Question: I am using <URL> library and my 'StickyGridHeadersGridView' is placed inside a 'RelativeLayout'. The problem is, attributes I used in layout XML for 'StickyGridHeadersGridView' is not working because of which 'ScrollBar' is appearing above the grid view items
'''
android:layout_above
android:layout_below
android:layout_toRightOf
'''
I am getting output as follows

To resolve this issue I have to wrap the 'StickyGridHeadersGridView' inside 'FrameLayout' and I applied the above mentioned attributes to this 'FrameLayout' and it worked just fine BUT 'FrameLayout' here is unnecessary since it will add an Another view in view hierarchy.
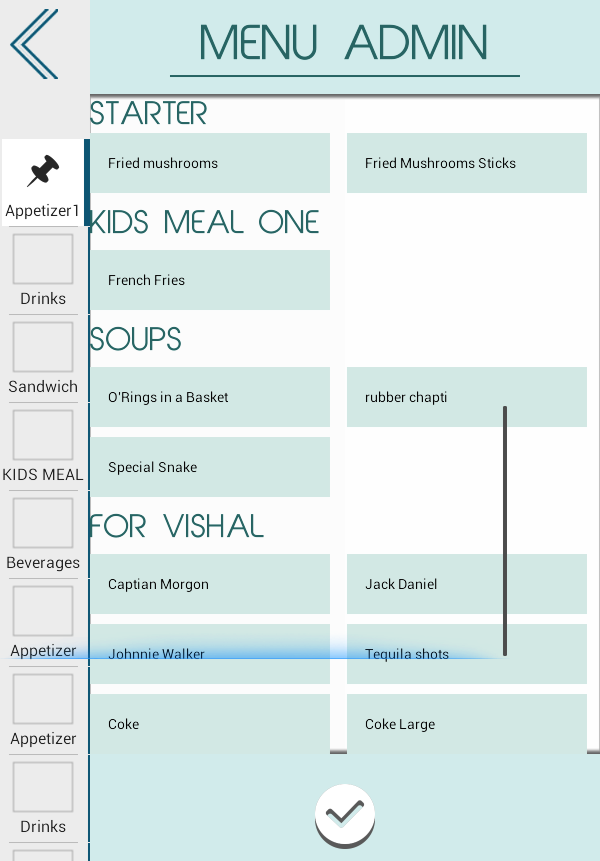
Answer: It seems like this bug is resolved after replacing the following two lines in 'StickyGridHeadersGridView.java' (line no 887)
'''
canvas.restore();
canvas.restore();
'''
with
'''
if (mHeaderBottomPosition != headerHeight) {
canvas.restore();
}
canvas.restore();
'''
Thanks to <URL>